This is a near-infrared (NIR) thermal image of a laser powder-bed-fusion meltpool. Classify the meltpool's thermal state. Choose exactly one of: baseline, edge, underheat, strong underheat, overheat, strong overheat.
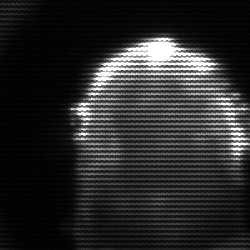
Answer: baseline